Question: As shown in the image, X-axis Labels are being truncated.
I am trying with this
'''
[xRange expandRangeByFactor:CPTDecimalFromDouble(1.05)]
'''
but still I am not able to succeed. Please let me know if any method to avoid this truncation.
This configures graph,
'''
-(void)configureGraph {
CPTGraph *graph = [[CPTXYGraph alloc initWithFrame:self.hostView.bounds];
[graph applyTheme:[CPTTheme themeNamed:kCPTPlainWhiteTheme]];
self.hostView.hostedGraph = graph;
graph.paddingLeft = 0;
graph.paddingRight = 0;
graph.paddingTop = 0;
graph.paddingBottom = 0;
CPTMutableLineStyle *borderLineStyle = [CPTMutableLineStyle lineStyle];
borderLineStyle.lineWidth = 1.0;
borderLineStyle.lineColor = [CPTColor colorWithCGColor:[UIColor whiteColor].CGColor];
graph.plotAreaFrame.borderLineStyle = borderLineStyle;
CPTMutableTextStyle *titleStyle = [CPTMutableTextStyle textStyle];
titleStyle.color = [CPTColor blackColor];
titleStyle.fontName = [UIFont flukeFontBoldName];
titleStyle.fontSize = 16.0f;
graph.titleTextStyle = titleStyle;
graph.titlePlotAreaFrameAnchor = CPTRectAnchorTop;
graph.titleDisplacement = CGPointMake(0.0f, -15.0f);
[graph.plotAreaFrame setPaddingLeft:kPaddingLeft];
[graph.plotAreaFrame setPaddingBottom:kPaddingBottom];
[graph.plotAreaFrame setPaddingTop:kPaddingTop];
[graph.plotAreaFrame setPaddingRight:kPaddingRight];
CPTXYPlotSpace *plotSpace = (CPTXYPlotSpace *) graph.defaultPlotSpace;
plotSpace.allowsUserInteraction = YES;
plotSpace.delegate = self;
}
-(void)configureAxes
{
CPTGraph *graph = self.hostView.hostedGraph;
// Grid line styles
CPTMutableLineStyle *majorGridLineStyle = [CPTMutableLineStyle lineStyle];
majorGridLineStyle.lineWidth = 0.5;
majorGridLineStyle.lineColor = [[CPTColor colorWithGenericGray:0.6] colorWithAlphaComponent:0.75];
CPTMutableLineStyle *minorGridLineStyle = [CPTMutableLineStyle lineStyle];
minorGridLineStyle.lineWidth = 0.25;
minorGridLineStyle.lineColor = [[CPTColor whiteColor] colorWithAlphaComponent:0.1];
CPTXYAxisSet *axisSet = (CPTXYAxisSet *)graph.axisSet;
CPTXYAxis *x = axisSet.xAxis;
x.labelingPolicy = CPTAxisLabelingPolicyAutomatic;
x.orthogonalCoordinateDecimal = CPTDecimalFromUnsignedInteger(0);
x.majorGridLineStyle = majorGridLineStyle;
x.minorGridLineStyle = minorGridLineStyle;
x.preferredNumberOfMajorTicks = 4;
x.minorTicksPerInterval = 1;
// pin axis to bottom
x.axisConstraints = [CPTConstraints constraintWithLowerOffset:0.0];
// Y axis
CPTXYAxis *y = axisSet.yAxis;
y.labelingPolicy = CPTAxisLabelingPolicyNone;
y.orthogonalCoordinateDecimal = CPTDecimalFromUnsignedInteger(0);
y.majorIntervalLength = CPTDecimalFromDouble(20.0f);
y.majorGridLineStyle = majorGridLineStyle;
y.minorGridLineStyle = minorGridLineStyle;
y.preferredNumberOfMajorTicks = kCorePlotYAxisPreferredTickLocationCount;
y.minorTicksPerInterval = 0;
// Pin axis to left
y.axisConstraints = [CPTConstraints constraintWithLowerOffset:0.0];
}
'''

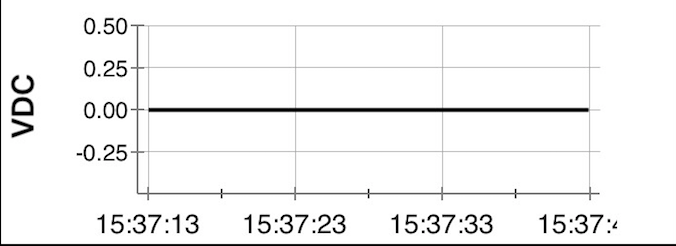
Answer: You need to do some combination of the following things. Which one(s) you choose depends on the appearance you want to achieve.
- 'xRange'-